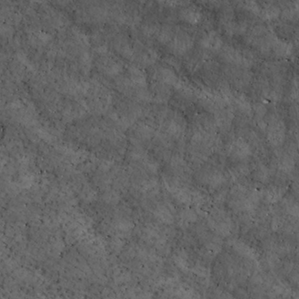
Label: non_frost